Field crop: maize
Growth stage: 2
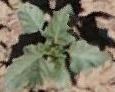
Species: datura